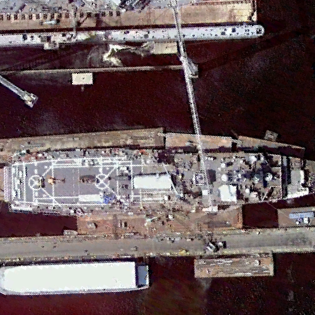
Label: combat